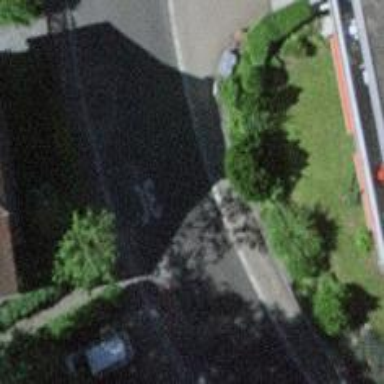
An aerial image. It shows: Kerb barrier.